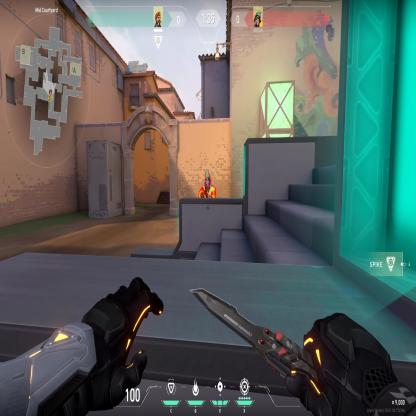
Label: enemy